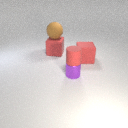
small red rubber cylinder above small purple metal cylinder